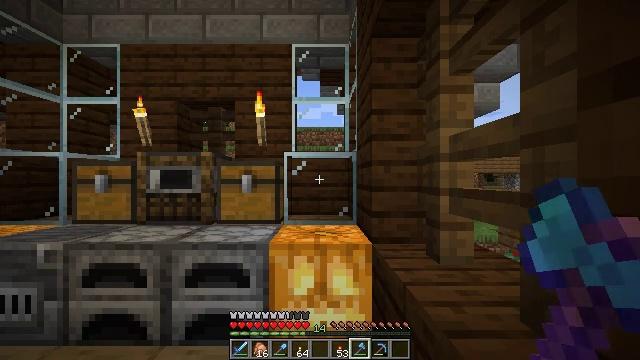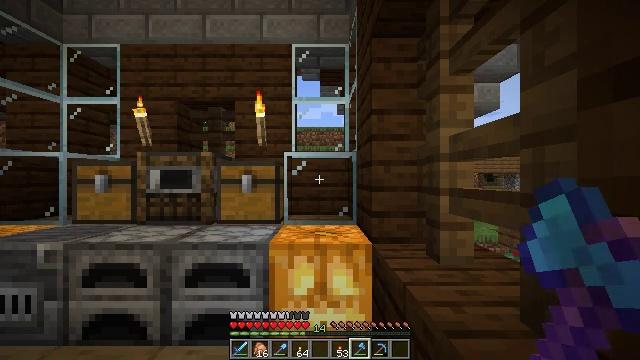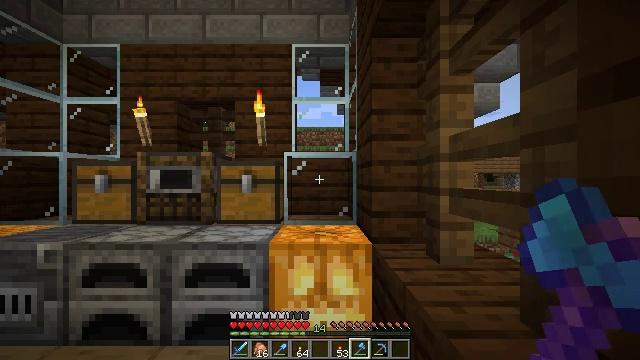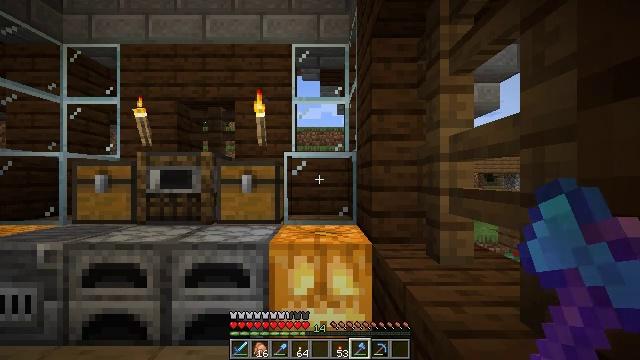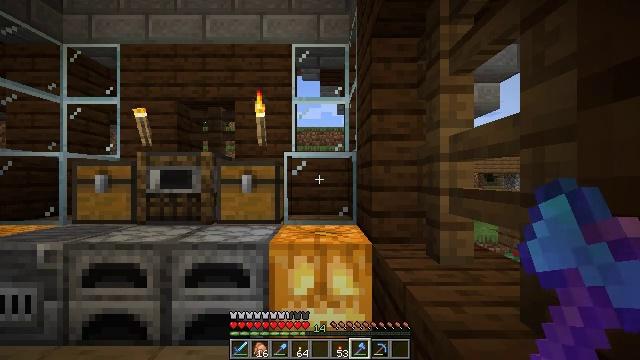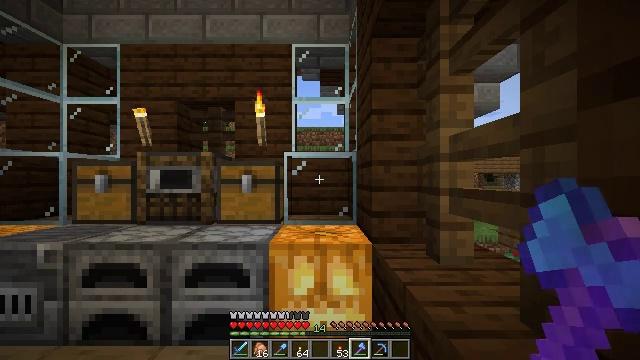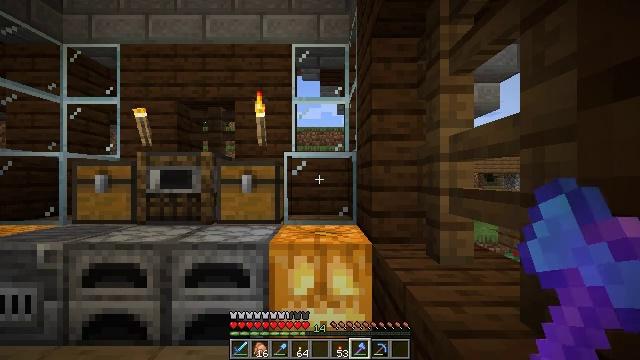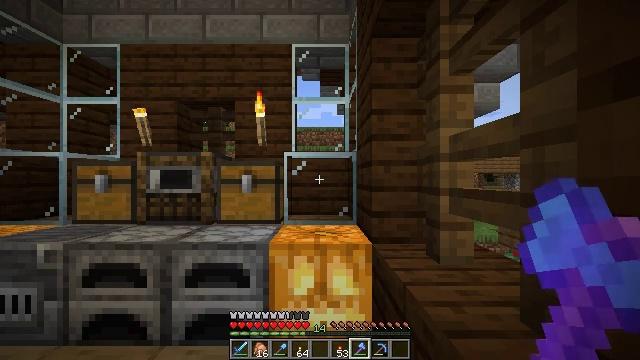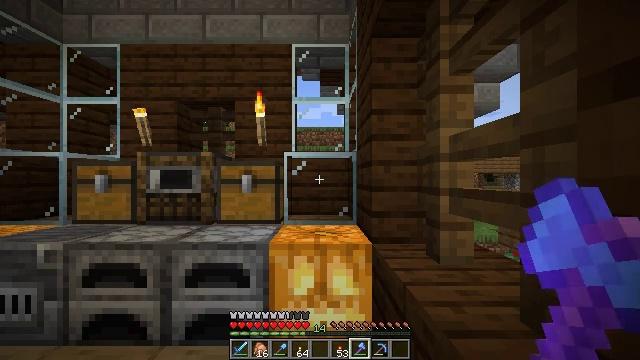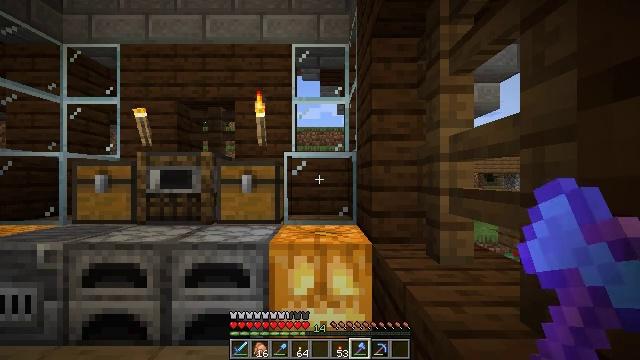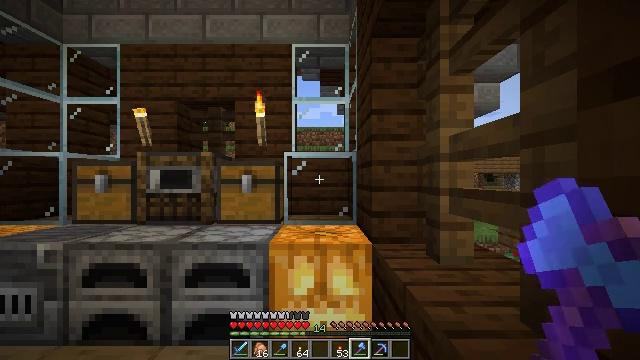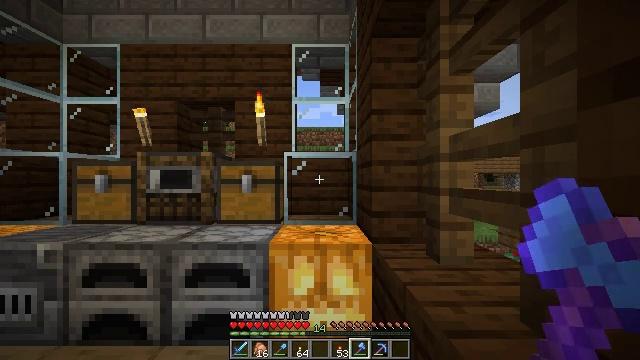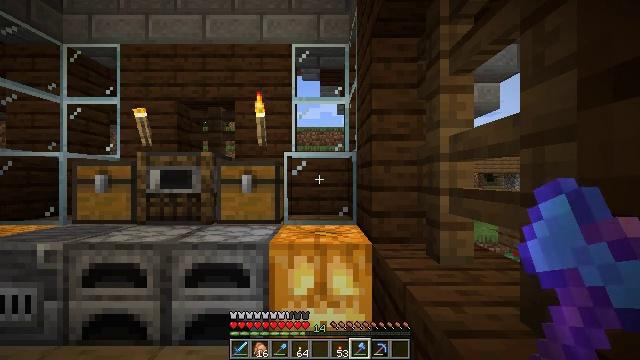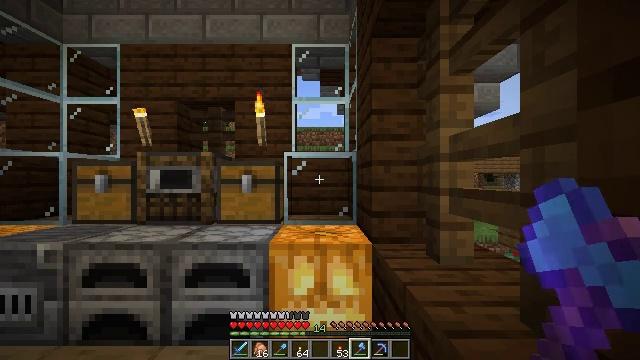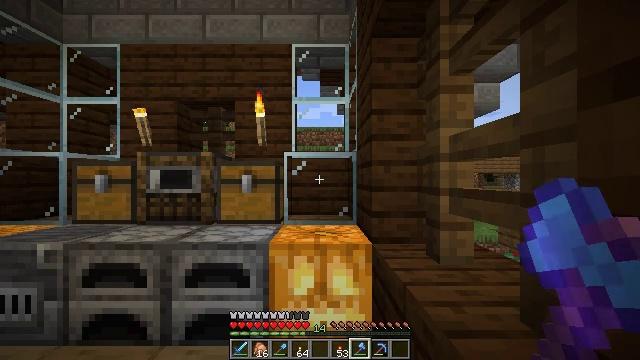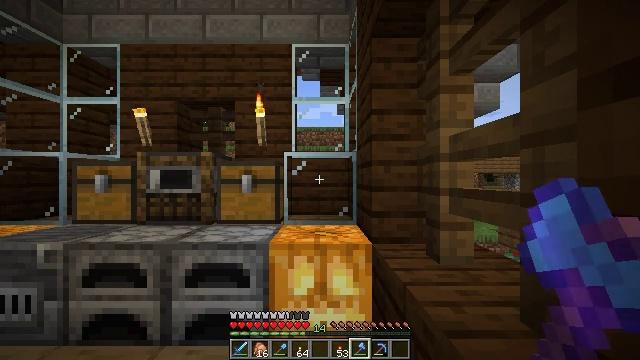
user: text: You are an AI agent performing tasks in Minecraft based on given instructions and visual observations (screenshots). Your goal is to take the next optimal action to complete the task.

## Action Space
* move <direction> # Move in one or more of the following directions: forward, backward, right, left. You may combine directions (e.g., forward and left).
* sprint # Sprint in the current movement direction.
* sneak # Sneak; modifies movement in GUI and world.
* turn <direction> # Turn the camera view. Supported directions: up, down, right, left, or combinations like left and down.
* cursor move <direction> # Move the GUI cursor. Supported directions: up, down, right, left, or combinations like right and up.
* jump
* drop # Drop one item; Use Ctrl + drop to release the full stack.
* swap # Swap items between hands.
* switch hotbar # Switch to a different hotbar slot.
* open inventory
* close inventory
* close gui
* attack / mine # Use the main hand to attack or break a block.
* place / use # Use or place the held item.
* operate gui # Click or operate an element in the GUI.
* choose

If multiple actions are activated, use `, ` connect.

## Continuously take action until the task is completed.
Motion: motion action
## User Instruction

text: Mix brown dye with wool to craft a brown bed.
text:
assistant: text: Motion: no_op
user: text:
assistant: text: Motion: no_op
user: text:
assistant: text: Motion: no_op
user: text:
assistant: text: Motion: no_op
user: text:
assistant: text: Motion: no_op
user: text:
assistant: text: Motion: no_op
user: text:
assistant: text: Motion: no_op
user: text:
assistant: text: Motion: no_op
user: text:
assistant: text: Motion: no_op
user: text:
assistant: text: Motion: no_op
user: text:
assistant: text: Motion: no_op
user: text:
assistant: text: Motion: no_op
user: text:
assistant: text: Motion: no_op
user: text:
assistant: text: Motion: no_op
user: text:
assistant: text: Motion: no_op
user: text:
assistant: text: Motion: no_op
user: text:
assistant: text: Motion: no_op
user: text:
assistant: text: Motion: no_op
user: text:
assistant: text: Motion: no_op
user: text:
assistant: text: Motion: no_op
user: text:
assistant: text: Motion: no_op
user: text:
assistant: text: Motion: no_op
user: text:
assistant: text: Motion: no_op
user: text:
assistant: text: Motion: no_op
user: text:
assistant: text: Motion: no_op
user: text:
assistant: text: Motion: no_op
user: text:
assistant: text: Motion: no_op
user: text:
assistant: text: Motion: no_op
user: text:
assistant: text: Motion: no_op
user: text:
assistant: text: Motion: no_op